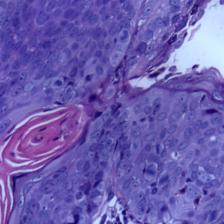
Diagnosis: OSCC